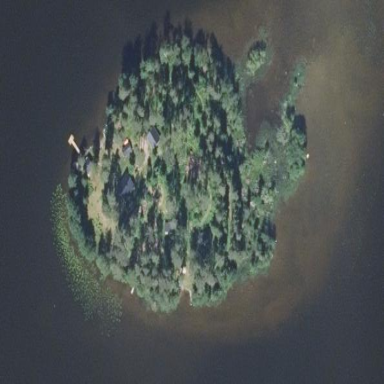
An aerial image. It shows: Image showing island.